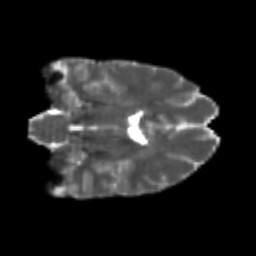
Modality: T2w
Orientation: coronal
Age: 25
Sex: female
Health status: healthy
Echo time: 0.074 s